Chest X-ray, PA view. Patient: 55 years old, sex F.
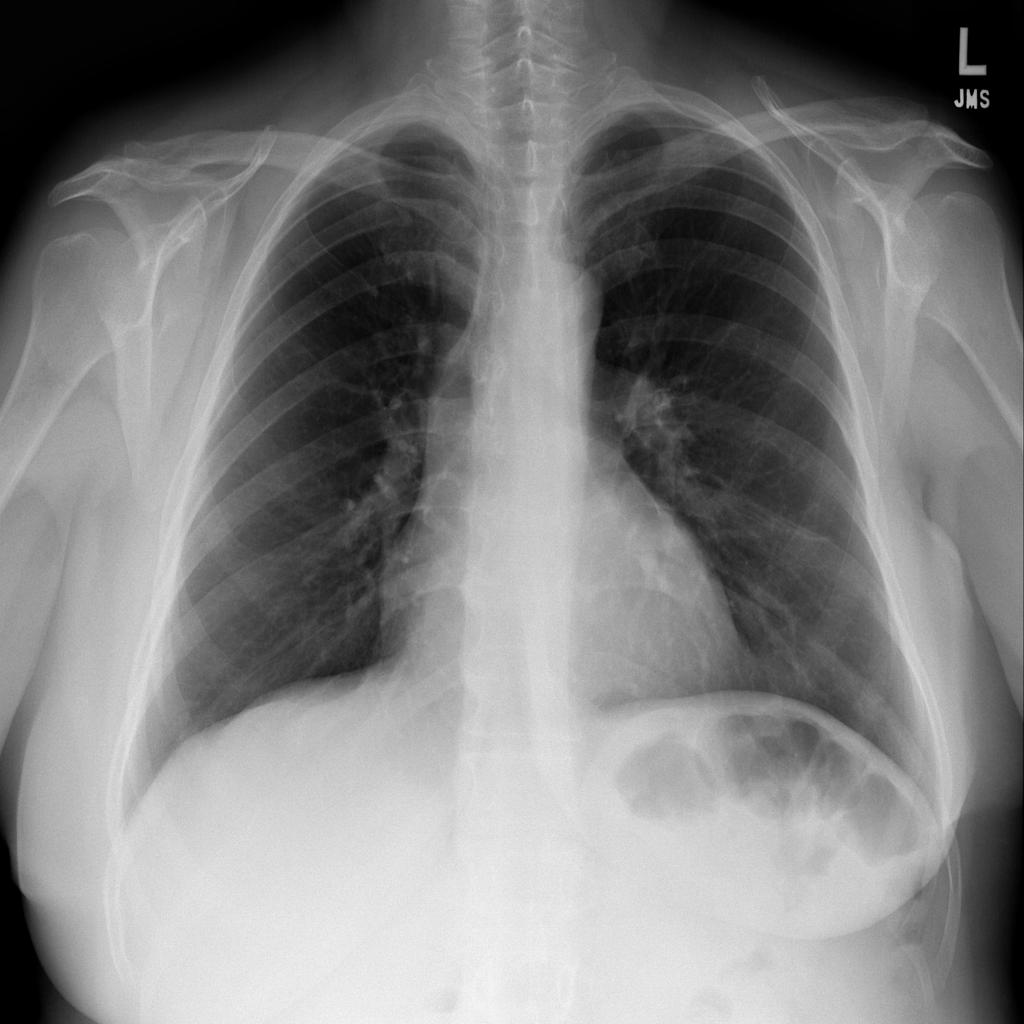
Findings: No Finding